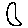
Label: moon